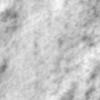
Label: no_change